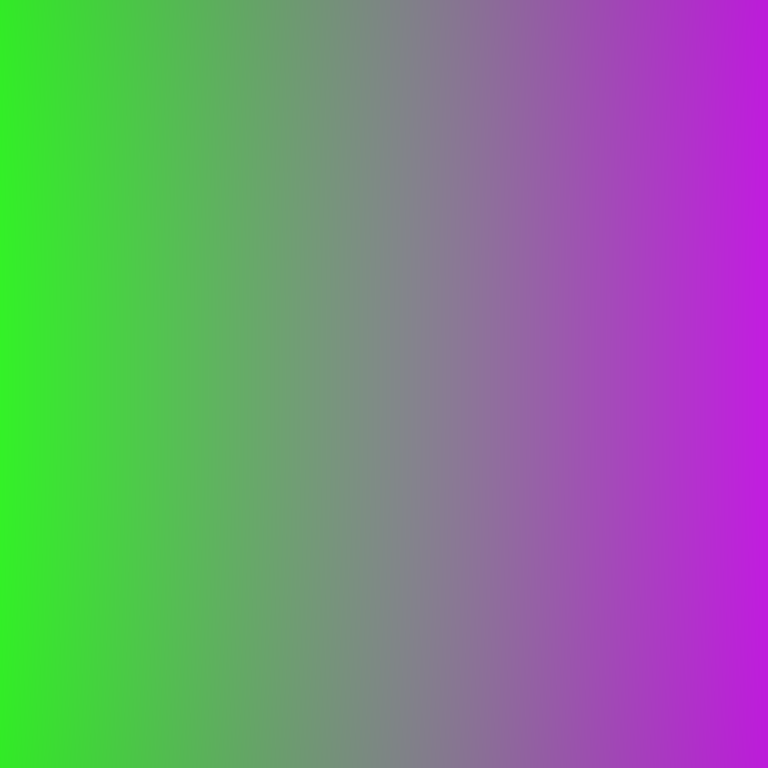
Abstract light effect, smooth gradient from vibrant green to rich magenta, energetic atmosphere, soft blend, no room, no furniture, no objects.